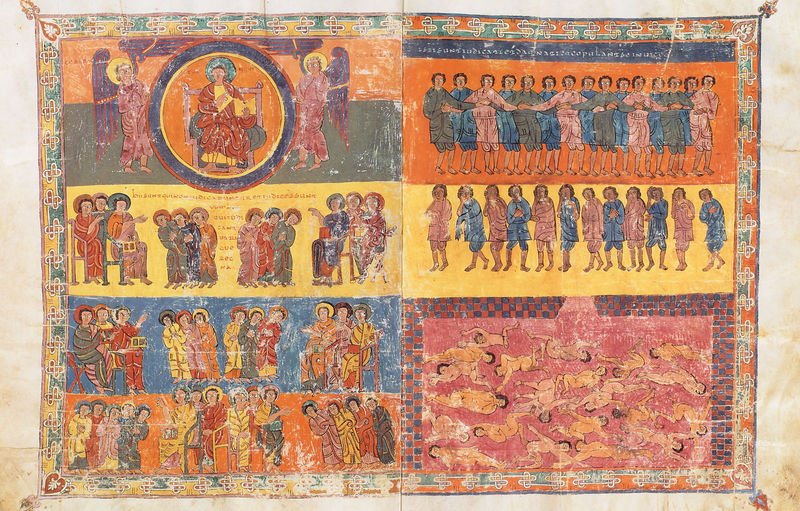
Titel: Beatus von Liébana Apokalypsenkommentar
Institution: Girona, Archiv der Kathedrale
Schlagwörter: blau, flügel, gruppe, nackt, gelb, grün, menschen, bewegung, bunt, rot, tuch, ornament, tanz, richter, arme, rahmen, stehen, kreis, engel, farbig, schrift, liegen, farbe, rand, thron, ornamente, nackte, gruppen, buch, medaillon, seite, illustration, seiten, christus, jesus, apokalypse, mittelalter, heilige, szenen, heiligenscheine, apostel, buchmalerei, weltgericht, mandola, jesud